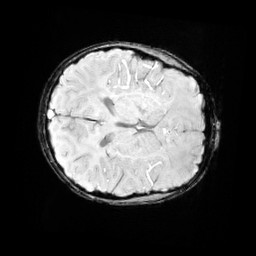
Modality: SWI
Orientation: axial
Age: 9
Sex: male
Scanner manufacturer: siemens
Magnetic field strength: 3 T
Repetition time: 0.027 s
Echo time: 0.02 s